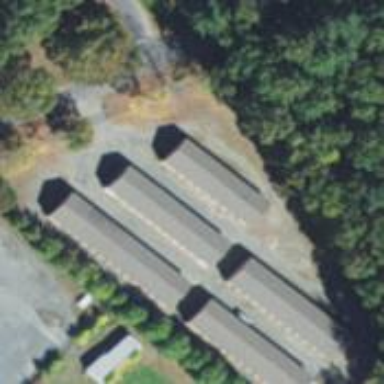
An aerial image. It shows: Storage rental shop.